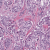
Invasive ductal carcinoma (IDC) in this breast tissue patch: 1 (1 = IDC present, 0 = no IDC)